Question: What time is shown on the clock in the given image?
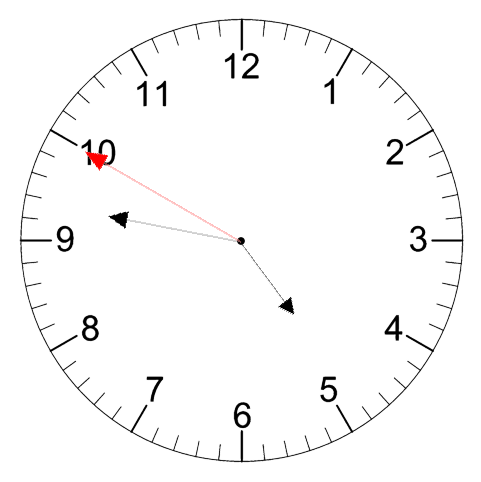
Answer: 04:46:50